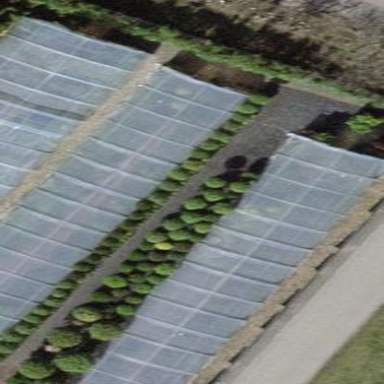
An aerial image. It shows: Greenhouse.